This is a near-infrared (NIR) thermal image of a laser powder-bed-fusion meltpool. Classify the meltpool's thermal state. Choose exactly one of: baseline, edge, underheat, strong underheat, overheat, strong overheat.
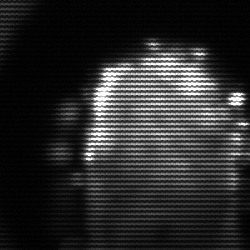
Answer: baseline